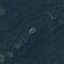
Land use / land cover class: Forest